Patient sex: M
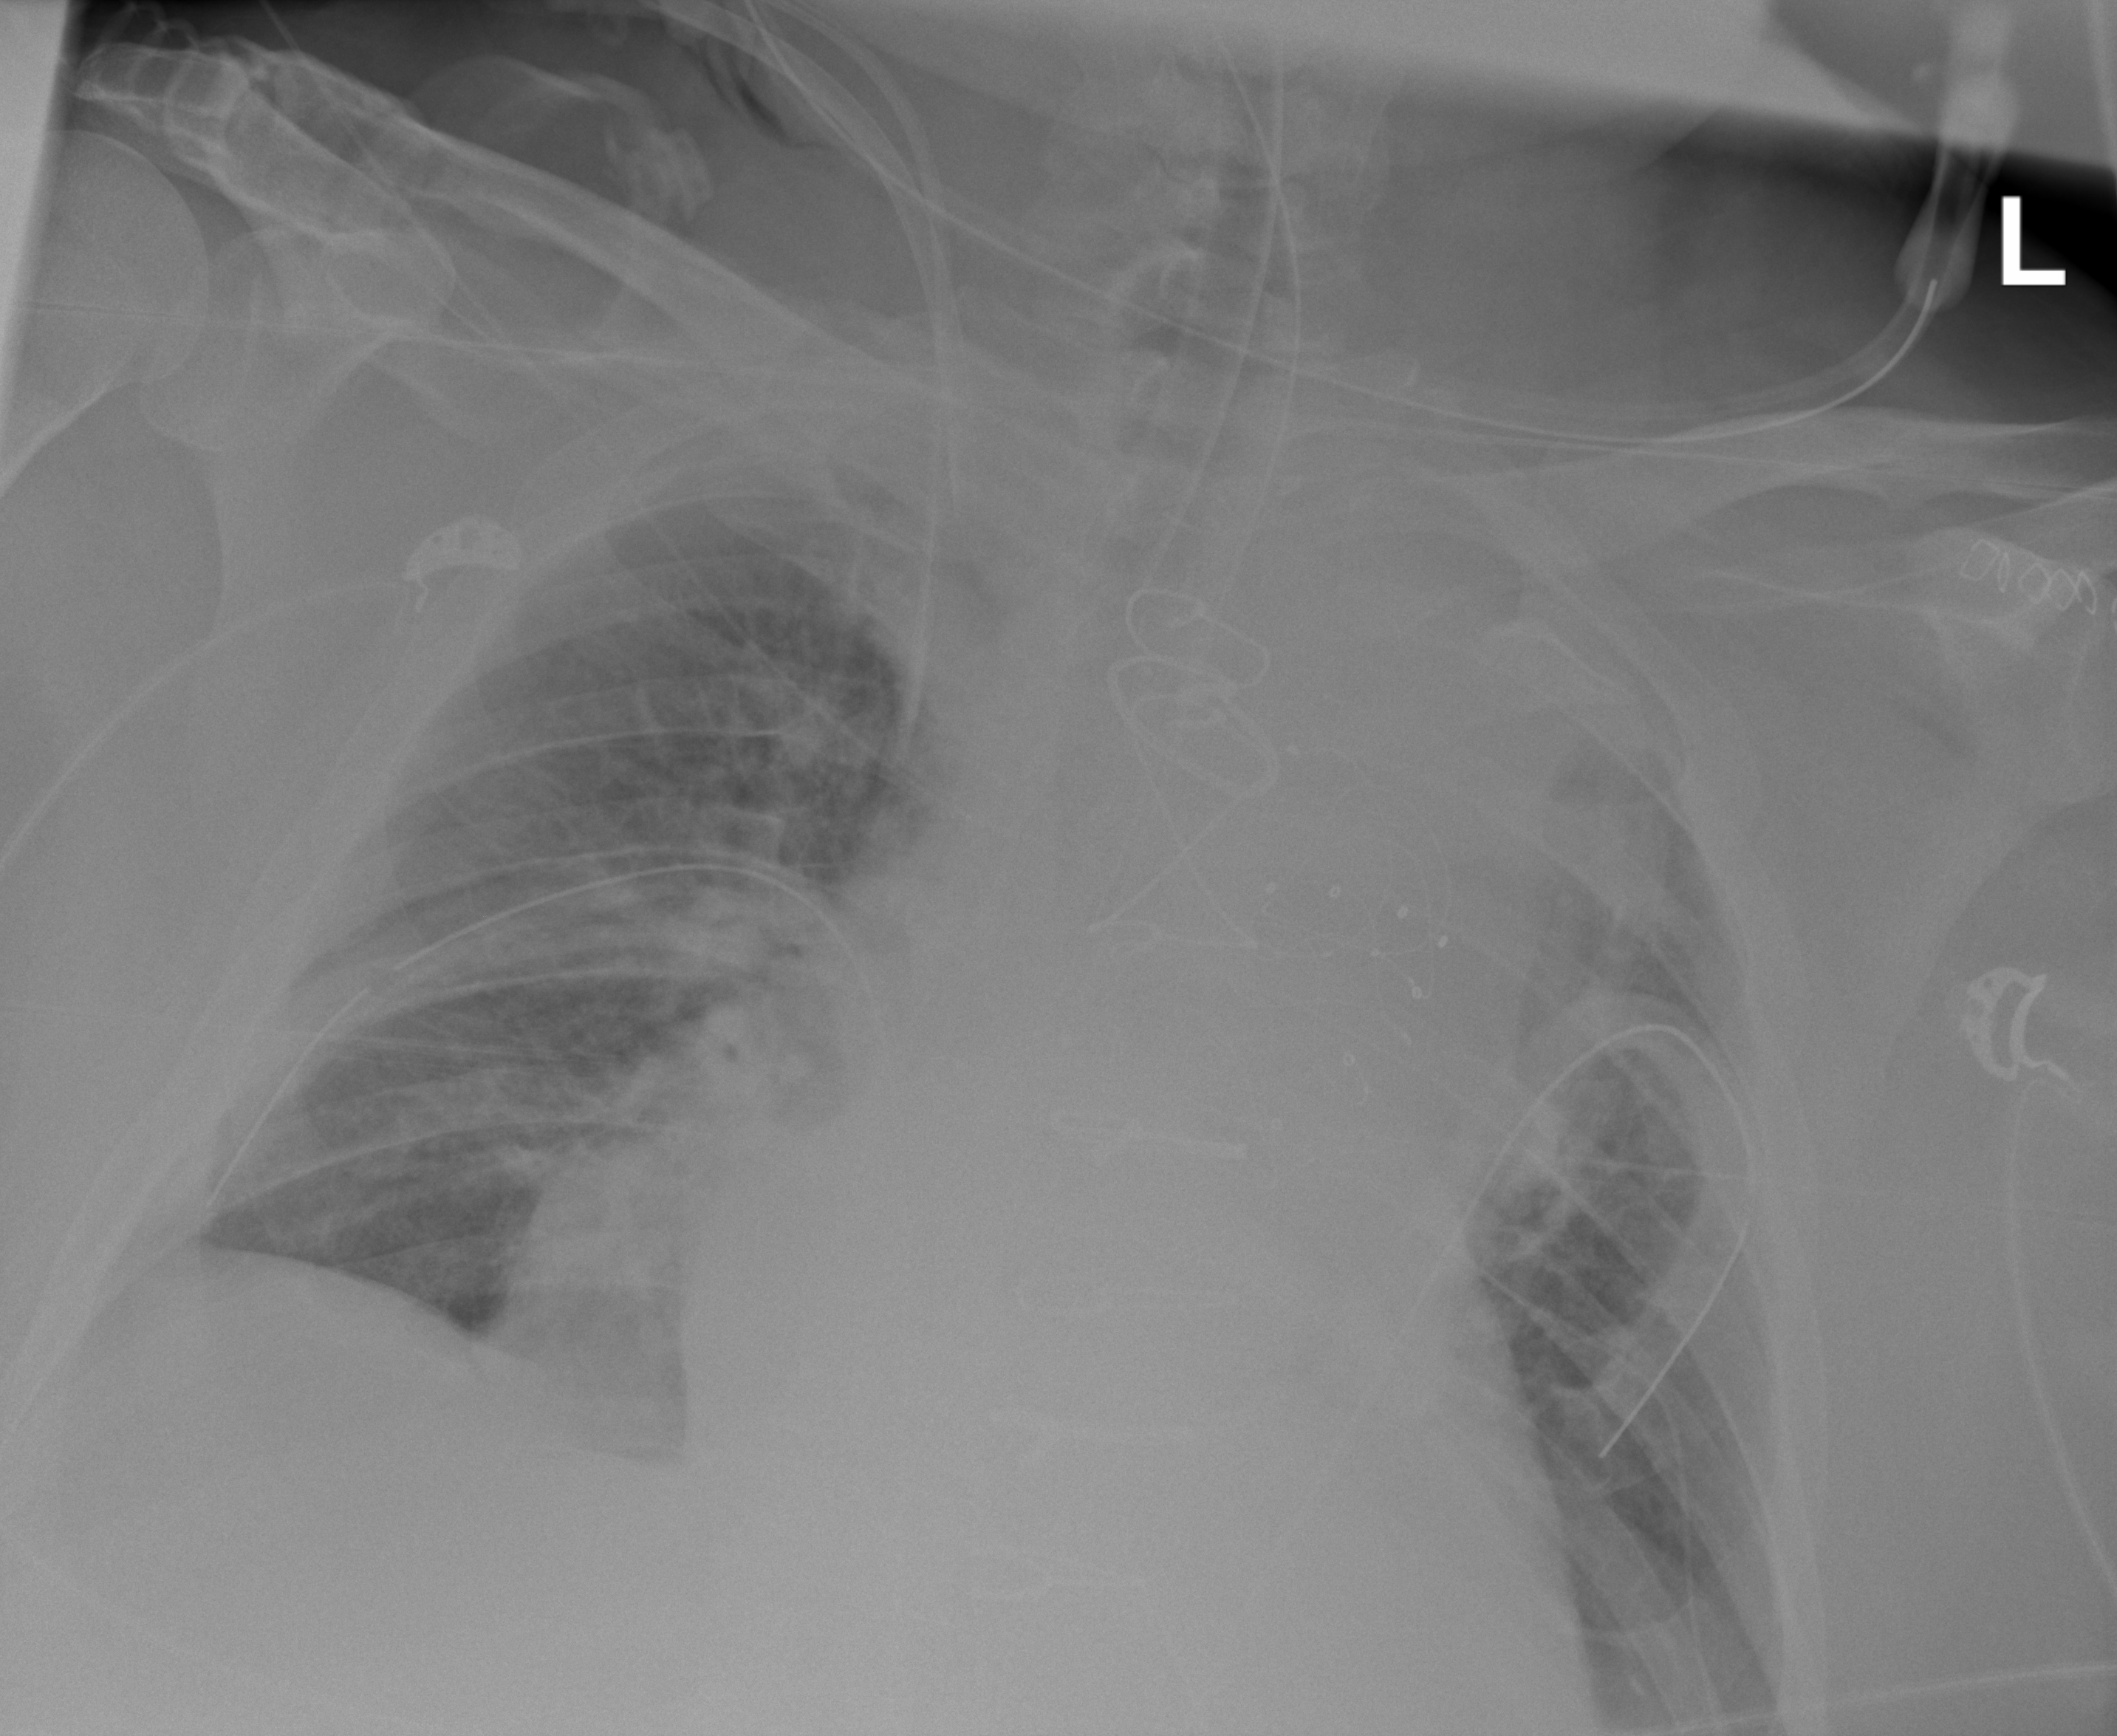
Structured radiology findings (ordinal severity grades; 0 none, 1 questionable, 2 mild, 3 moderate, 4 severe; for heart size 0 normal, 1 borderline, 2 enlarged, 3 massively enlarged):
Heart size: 1
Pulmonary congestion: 2
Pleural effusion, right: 0
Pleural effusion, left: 0
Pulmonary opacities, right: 0
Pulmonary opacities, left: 0
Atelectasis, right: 2
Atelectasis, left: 2